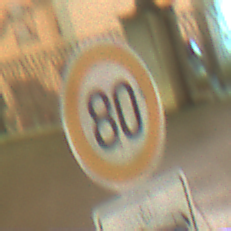
Verkehrszeichen: Geschwindigkeit80
Zusatzzeichen unten: Entfernungsangaben2
Umgebung: Outdoor, Urban
Tageszeit: Night
Wetter: PartlyCloudy
Licht: Artificial
Jahreszeit: NotSpecified
Kontrast: HighContrast